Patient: sex F, age 37
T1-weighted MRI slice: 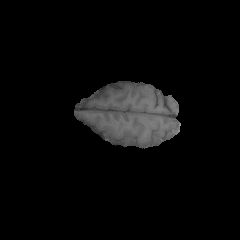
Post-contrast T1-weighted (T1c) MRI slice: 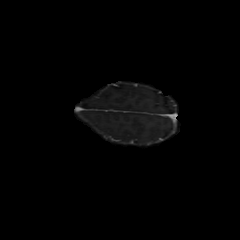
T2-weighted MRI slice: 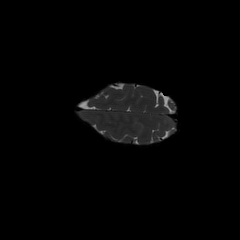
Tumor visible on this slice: no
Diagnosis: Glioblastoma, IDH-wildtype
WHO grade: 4